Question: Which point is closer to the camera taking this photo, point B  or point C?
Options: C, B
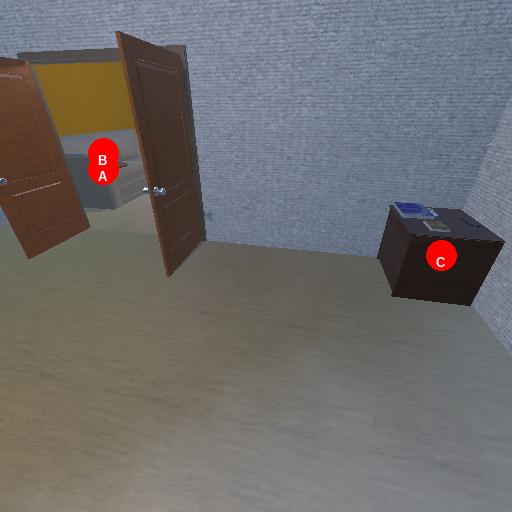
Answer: C